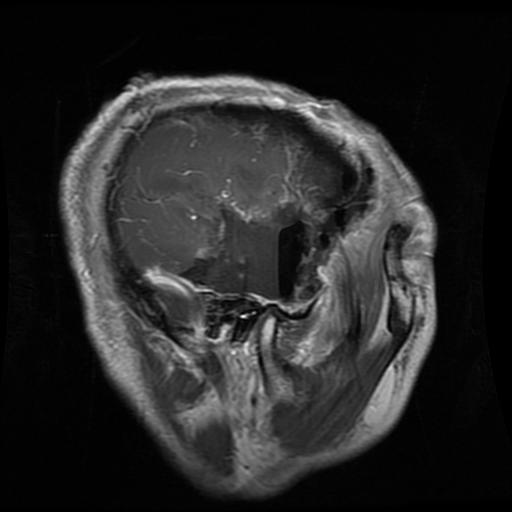
Label: glioma